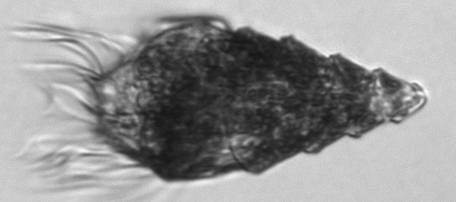
Label: Laboea_strobila